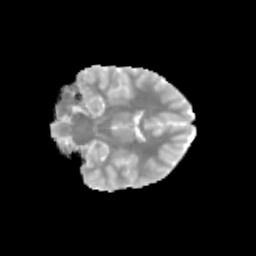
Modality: MD
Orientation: coronal
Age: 11
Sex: female
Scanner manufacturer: siemens
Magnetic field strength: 3 T
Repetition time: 3.8 s
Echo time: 0.07 s